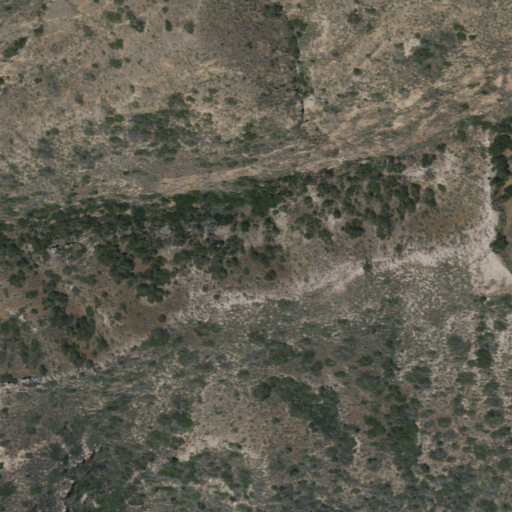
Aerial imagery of ridge(s) in California named Albert Ridge containing only shrub